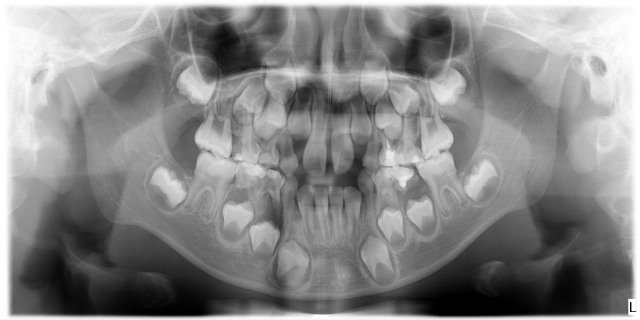
child